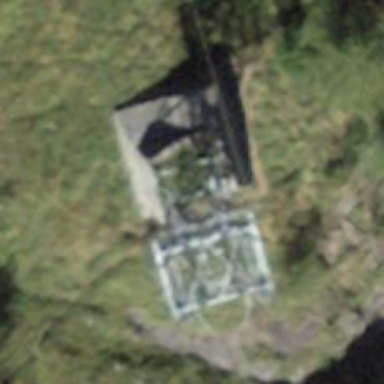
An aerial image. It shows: Pylon used for aerialway.